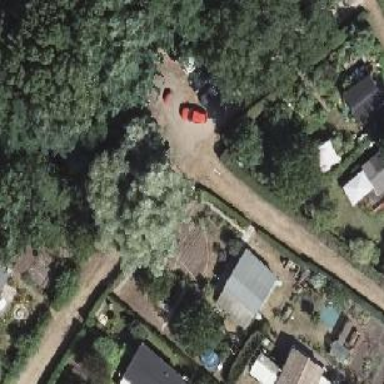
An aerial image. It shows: Plot in the allotments.